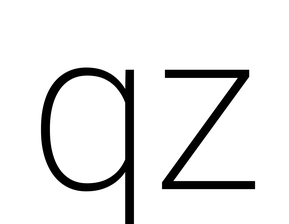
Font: Roboto_ExtraLight